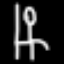
Label: chair